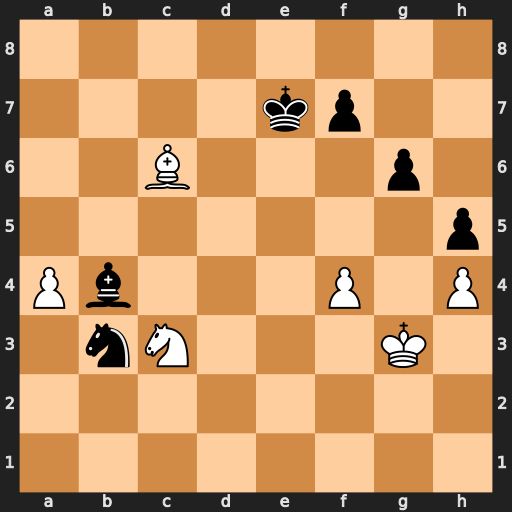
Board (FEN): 8/4kp2/2B3p1/7p/Pb3P1P/1nN3K1/8/8
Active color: w
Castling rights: -
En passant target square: -
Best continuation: Nd5+ Kd6 Nxb4